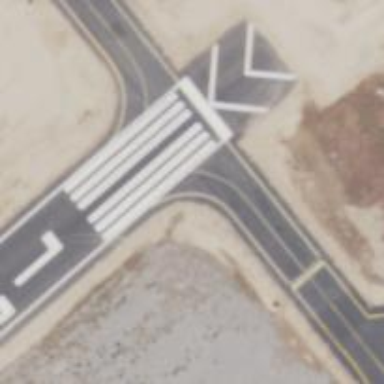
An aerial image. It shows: Image of taxiway at airport.